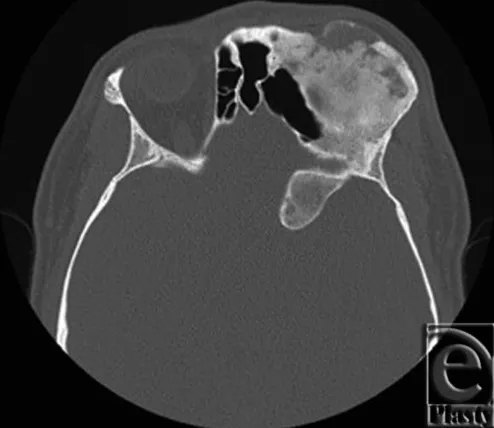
Preoperative axial computed tomographic image exhibiting characteristic ground-glass opacification of fibrous dysplasia involving the left frontal, temporal, and sphenoid bones.
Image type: radiology (ct)